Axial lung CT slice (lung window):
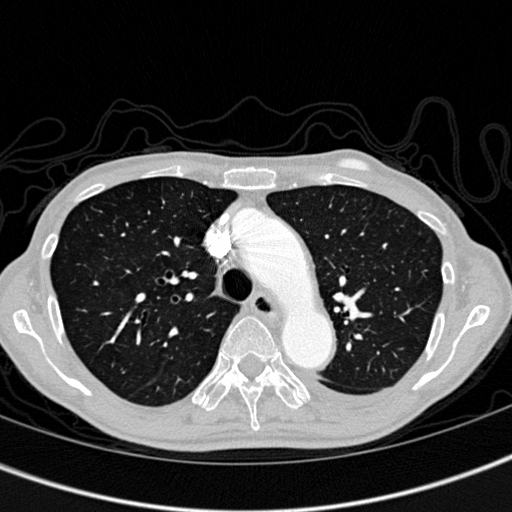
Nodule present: no